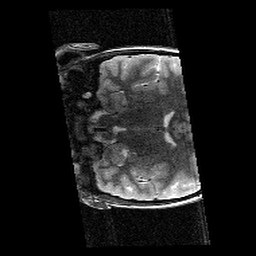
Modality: T2w
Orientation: coronal
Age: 10
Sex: female
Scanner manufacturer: siemens
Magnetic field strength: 3 T
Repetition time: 9.23 s
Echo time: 0.067 s